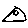
Label: triangle